Interaction volume radius: 5 \u00c5
Interaction volume height: 20 \u00c5
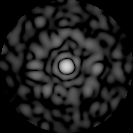
Disorder parameter: 0.8296